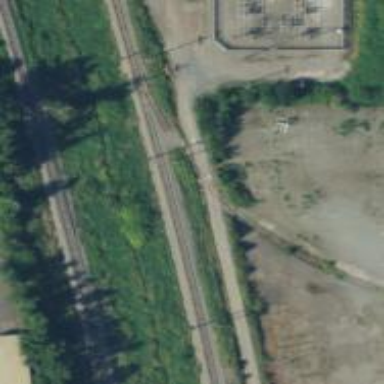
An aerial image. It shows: Level crossing along the railway.